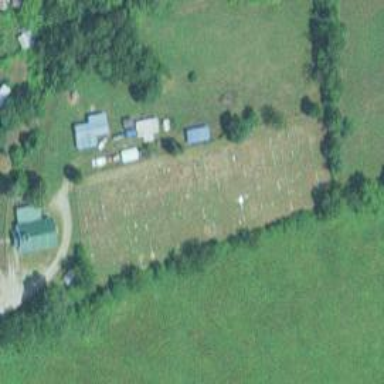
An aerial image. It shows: Grave yard.